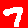
Digit: 7